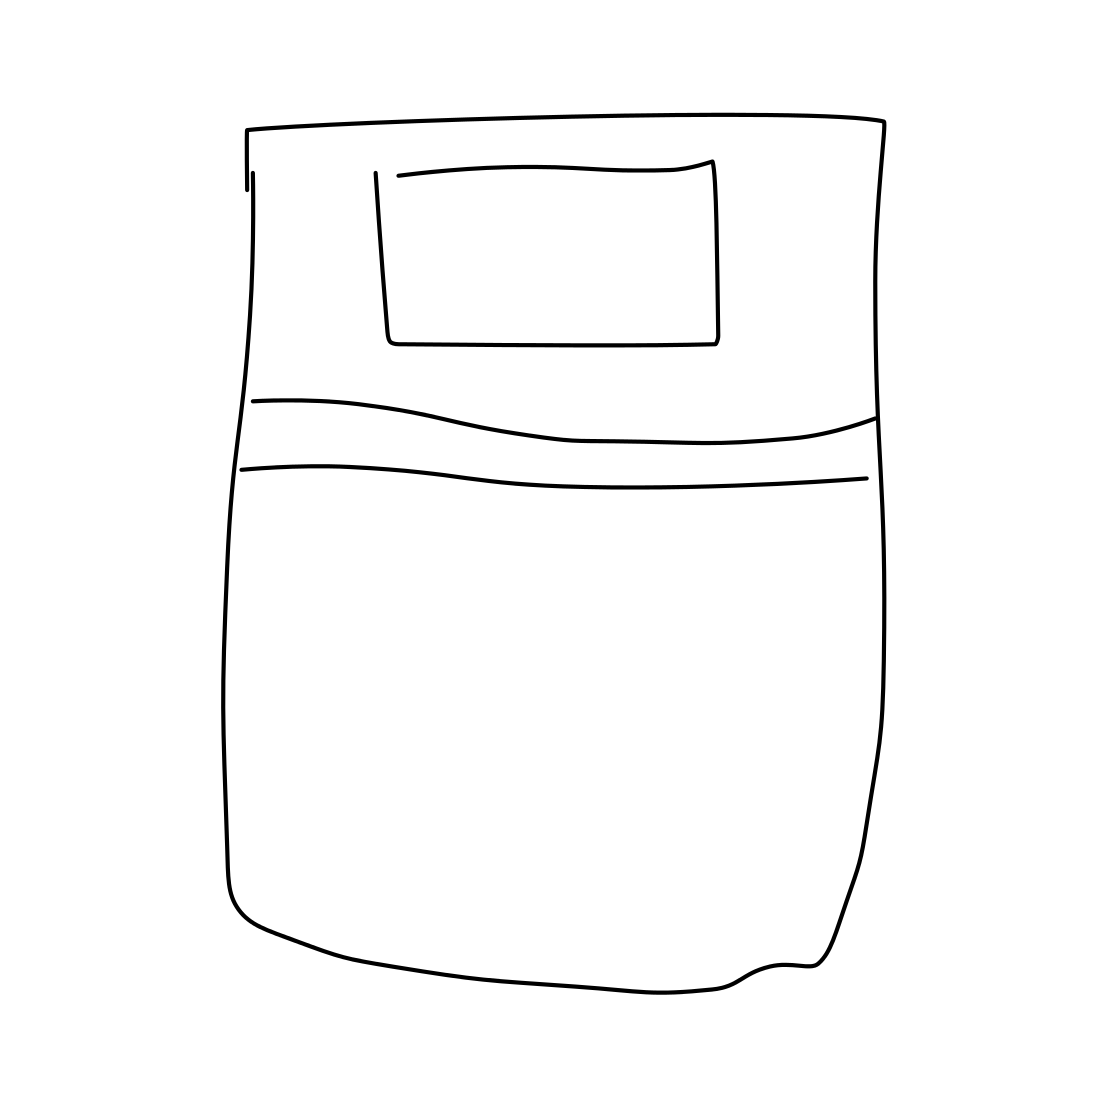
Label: bed